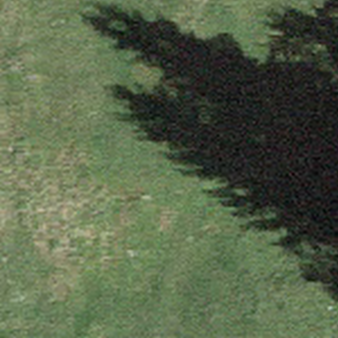
Label: other